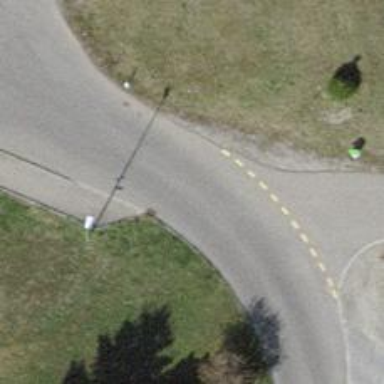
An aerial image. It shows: Asphalt road designated for service vehicles.